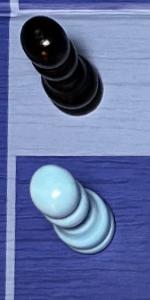
Label: Pawn_White